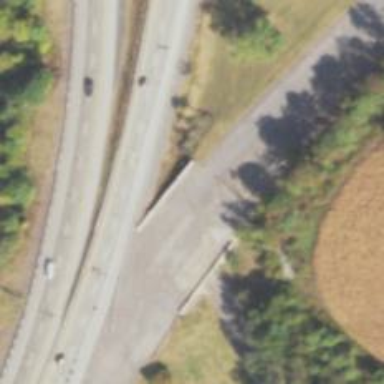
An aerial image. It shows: Service road on bridge.